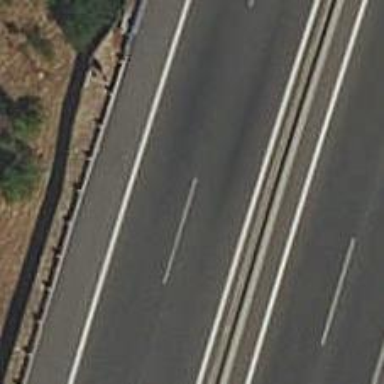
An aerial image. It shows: Motorway.